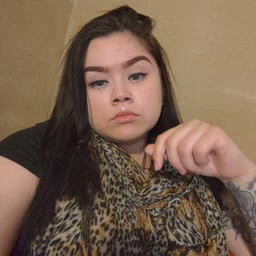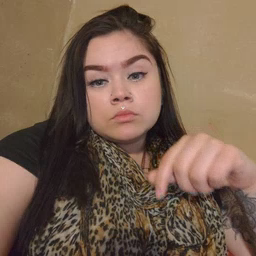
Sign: giraffe